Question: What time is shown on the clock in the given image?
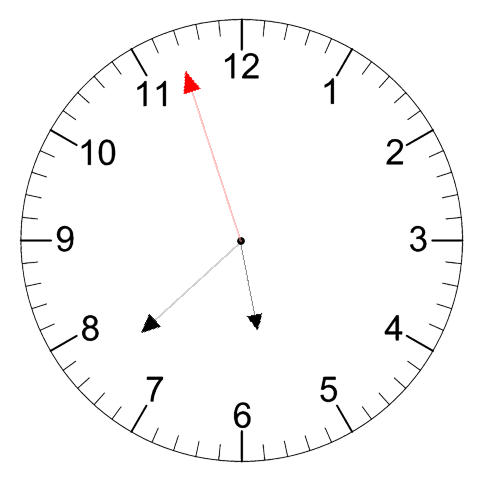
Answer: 05:37:57